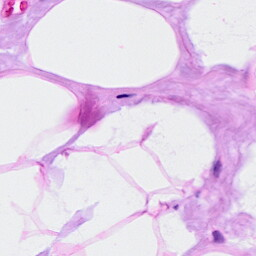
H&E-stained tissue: Breast